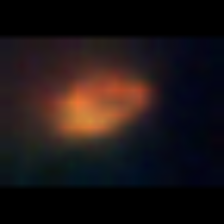
Taxon: NanoPlankton
Group: Other